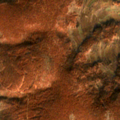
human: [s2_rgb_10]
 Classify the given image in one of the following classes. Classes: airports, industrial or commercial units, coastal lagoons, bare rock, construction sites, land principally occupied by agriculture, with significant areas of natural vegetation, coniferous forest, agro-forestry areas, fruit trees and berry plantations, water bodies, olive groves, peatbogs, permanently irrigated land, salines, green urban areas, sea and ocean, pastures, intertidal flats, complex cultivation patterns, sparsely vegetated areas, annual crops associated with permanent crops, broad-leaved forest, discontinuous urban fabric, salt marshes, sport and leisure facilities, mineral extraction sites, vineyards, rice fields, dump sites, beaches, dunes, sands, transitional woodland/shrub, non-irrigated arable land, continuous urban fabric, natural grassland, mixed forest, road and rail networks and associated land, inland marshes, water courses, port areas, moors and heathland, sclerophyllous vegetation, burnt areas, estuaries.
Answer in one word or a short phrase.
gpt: land principally occupied by agriculture, with significant areas of natural vegetation, broad-leaved forest, transitional woodland/shrub